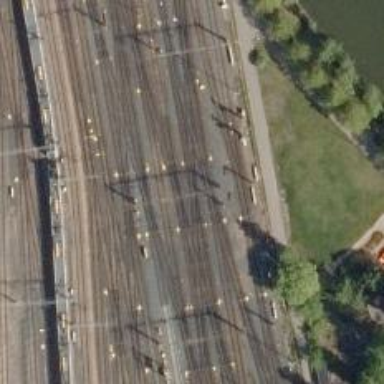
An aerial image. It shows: Railway with continuous electrified contact lines.